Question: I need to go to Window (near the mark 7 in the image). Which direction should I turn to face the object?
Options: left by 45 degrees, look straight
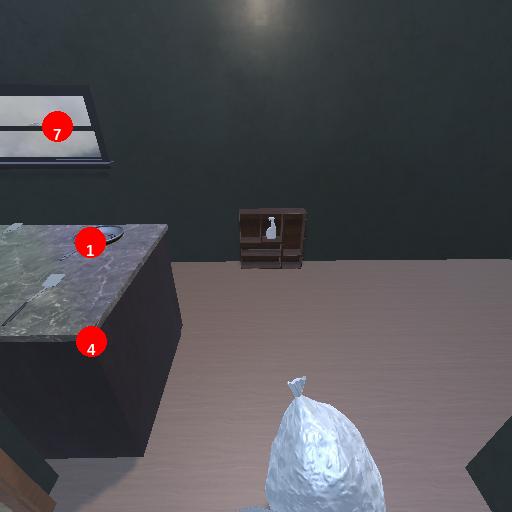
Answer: left by 45 degrees